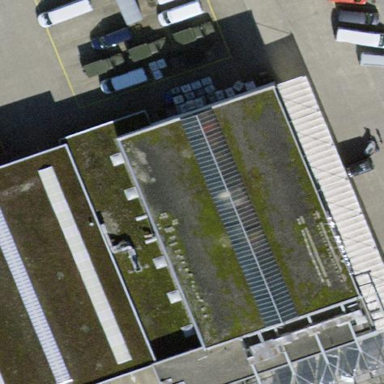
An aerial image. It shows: View of roof of building.